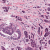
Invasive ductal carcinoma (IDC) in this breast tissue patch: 1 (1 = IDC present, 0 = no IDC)